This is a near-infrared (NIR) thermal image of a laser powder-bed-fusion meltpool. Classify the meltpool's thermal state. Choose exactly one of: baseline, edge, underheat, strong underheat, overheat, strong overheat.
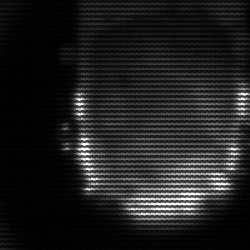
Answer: baseline